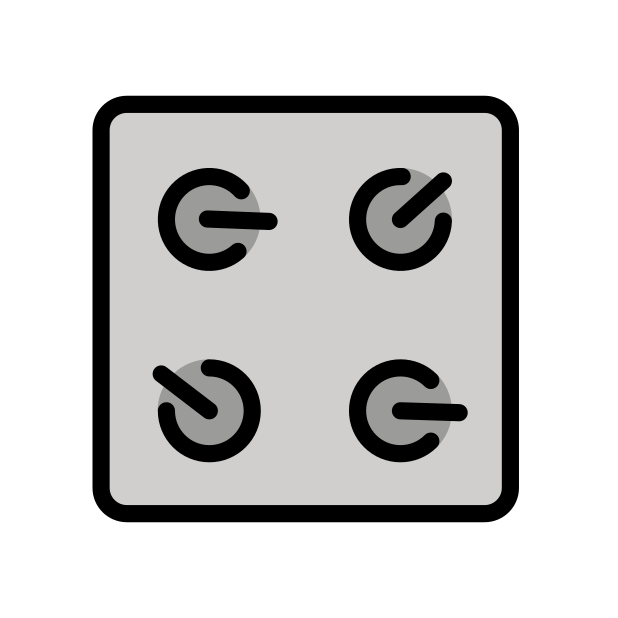
control knobs